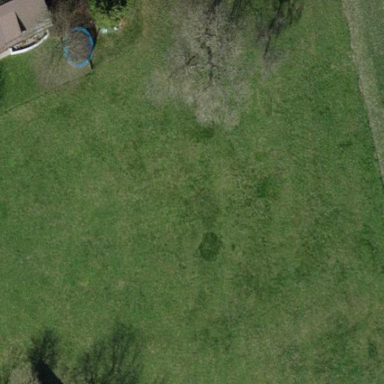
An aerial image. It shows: Area covered with grass.